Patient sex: M
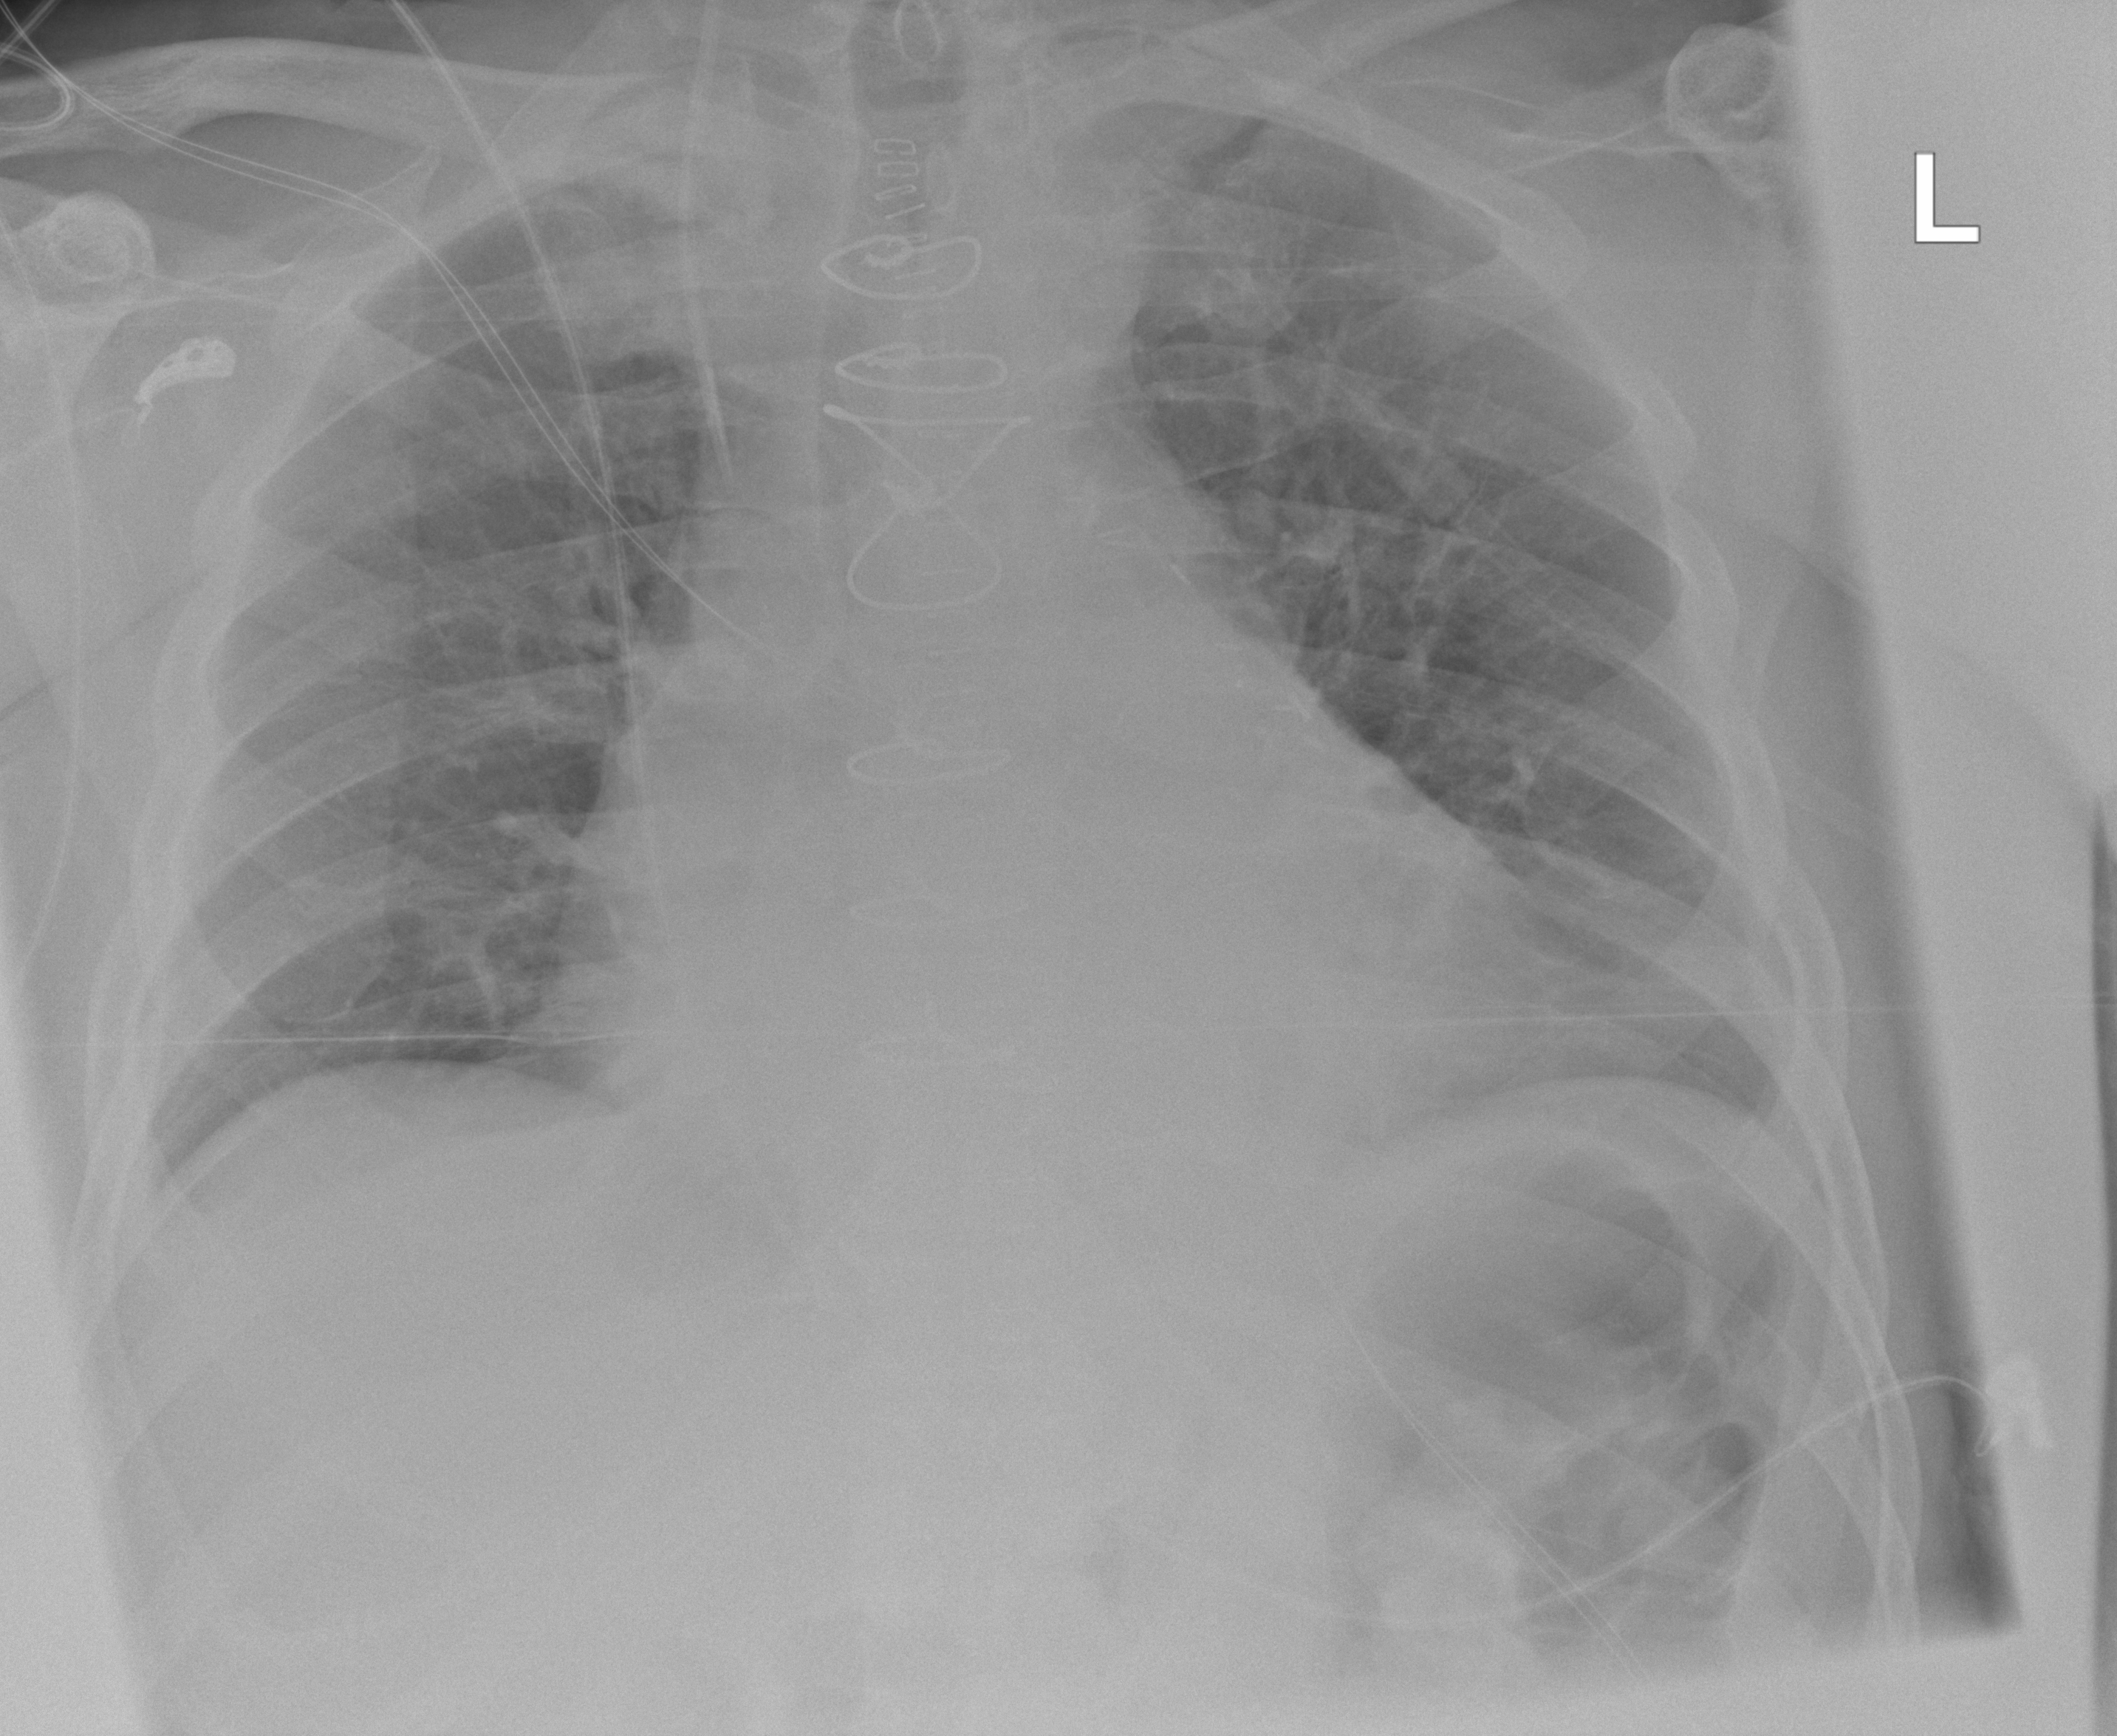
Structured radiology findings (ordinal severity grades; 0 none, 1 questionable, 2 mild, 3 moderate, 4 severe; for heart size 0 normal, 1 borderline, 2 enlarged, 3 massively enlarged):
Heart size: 2
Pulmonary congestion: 1
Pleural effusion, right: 0
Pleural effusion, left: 2
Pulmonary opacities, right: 0
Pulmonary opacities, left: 0
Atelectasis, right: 0
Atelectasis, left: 2